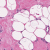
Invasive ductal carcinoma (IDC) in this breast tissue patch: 0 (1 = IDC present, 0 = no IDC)